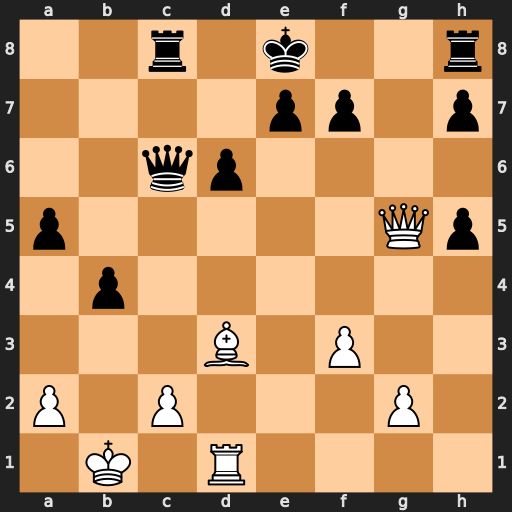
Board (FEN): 2r1k2r/4pp1p/2qp4/p5Qp/1p6/3B1P2/P1P3P1/1K1R4
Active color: w
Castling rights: k
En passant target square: -
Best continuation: Bb5 Qxb5 Qxb5+